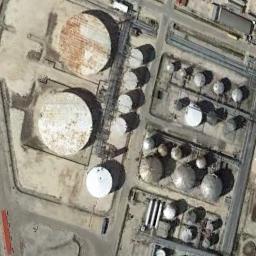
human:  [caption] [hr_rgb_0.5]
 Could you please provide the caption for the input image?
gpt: There are many storage tanks of different sizes .

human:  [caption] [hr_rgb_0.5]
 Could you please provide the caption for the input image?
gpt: There is a black house beside the storage tanks .

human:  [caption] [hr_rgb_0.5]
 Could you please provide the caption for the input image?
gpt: There are many white and black storage tanks on the bare land .

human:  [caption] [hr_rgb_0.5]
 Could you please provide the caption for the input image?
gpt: There are many neatly arranged storage tanks and many pipelines in the factory .

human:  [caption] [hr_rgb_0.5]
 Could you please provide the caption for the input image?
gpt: There are some storage tanks with rusty surface .